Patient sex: M
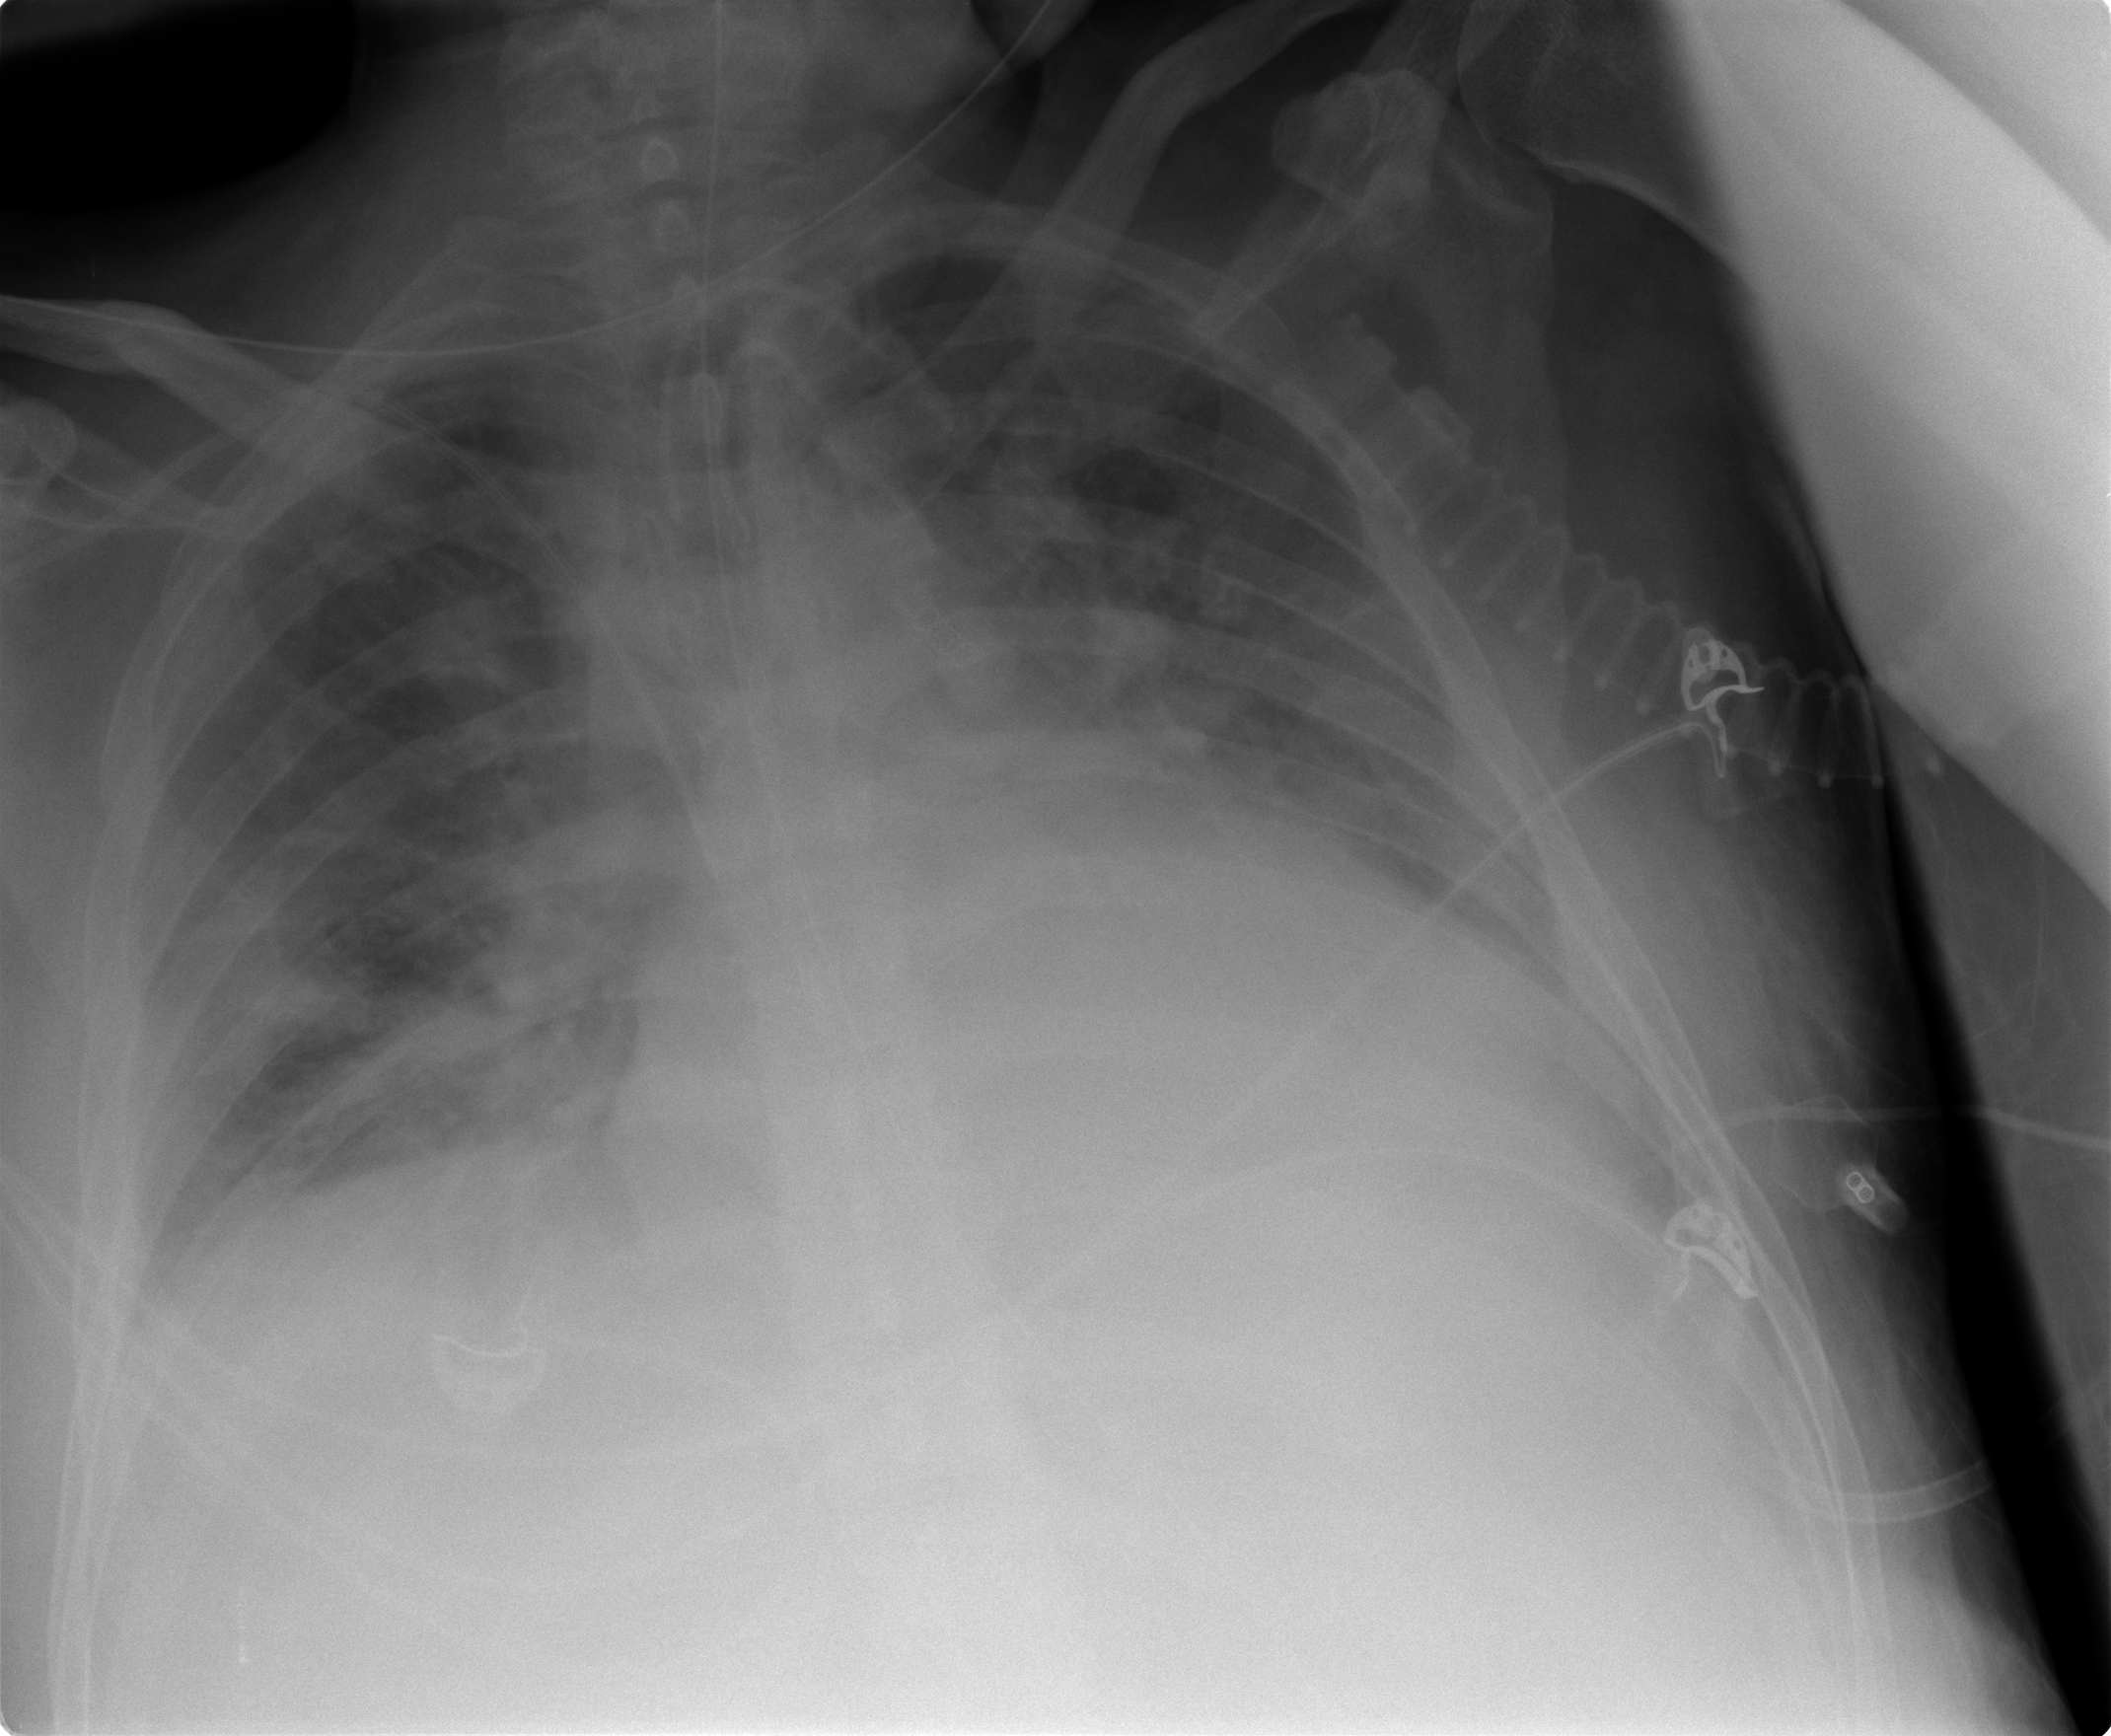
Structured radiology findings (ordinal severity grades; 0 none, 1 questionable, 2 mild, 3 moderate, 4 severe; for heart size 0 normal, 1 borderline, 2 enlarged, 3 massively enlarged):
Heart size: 2
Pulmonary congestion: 3
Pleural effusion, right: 2
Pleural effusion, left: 2
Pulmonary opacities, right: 2
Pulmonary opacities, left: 2
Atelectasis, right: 2
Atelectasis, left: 2